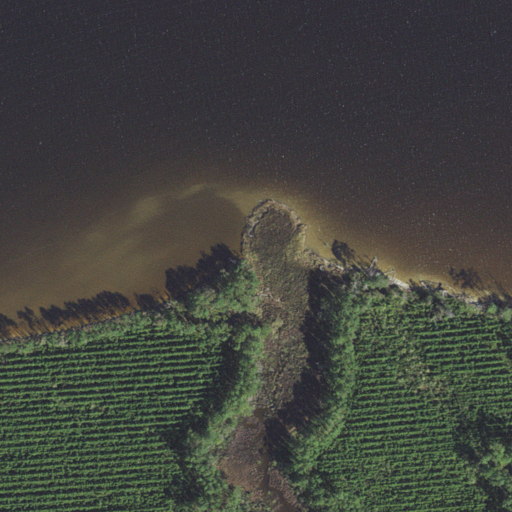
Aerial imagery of cape in North Carolina named Deep Point containing open water, evergreen forest, woody wetlands, shrub, and herbaceous wetlands